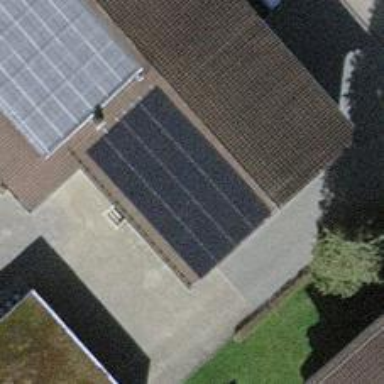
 consisting of solar photovoltaic panels."